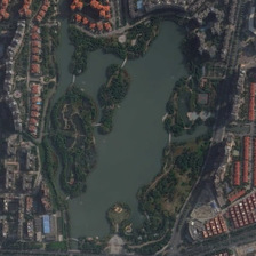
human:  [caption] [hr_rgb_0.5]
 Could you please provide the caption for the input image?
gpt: The lake covers most of the lake.

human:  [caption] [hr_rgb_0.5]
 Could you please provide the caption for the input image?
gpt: the lake surrounded by the forest is in the center of the neighborhoods .

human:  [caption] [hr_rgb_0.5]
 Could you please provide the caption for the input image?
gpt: this park with a large pond in it surrounded by dense residential area .

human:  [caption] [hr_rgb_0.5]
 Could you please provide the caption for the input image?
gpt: among the residential area  there is a park with islands connected by bridges .

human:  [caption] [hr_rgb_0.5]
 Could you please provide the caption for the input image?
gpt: The lake covers most of its area.